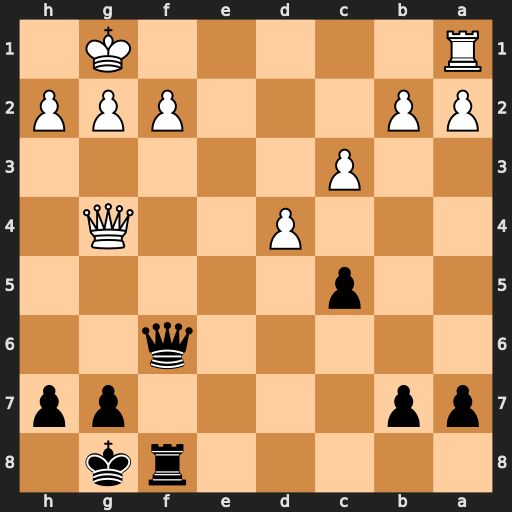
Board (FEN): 5rk1/pp4pp/5q2/2p5/3P2Q1/2P5/PP3PPP/R5K1
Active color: b
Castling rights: -
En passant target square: -
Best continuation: Qxf2+ Kh1 Qf1+ Rxf1 Rxf1#